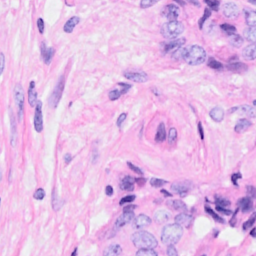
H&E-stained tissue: Breast